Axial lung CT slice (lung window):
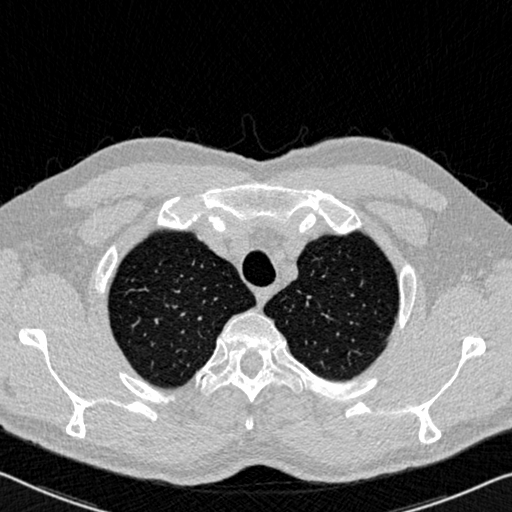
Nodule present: no